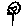
Label: flower